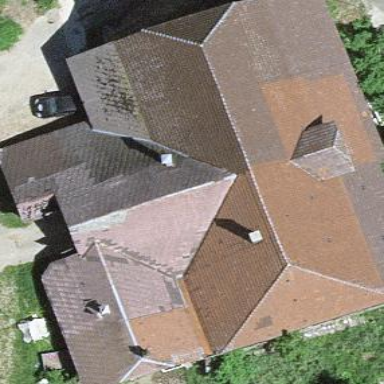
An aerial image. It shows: Farm building.